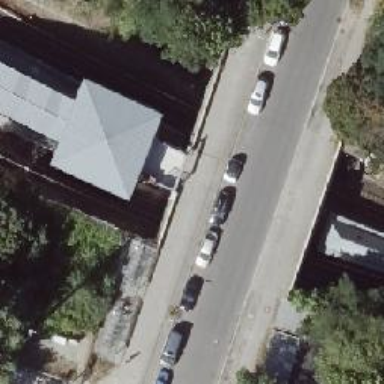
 featuring bridge. There are sidewalks on both sides of the road."